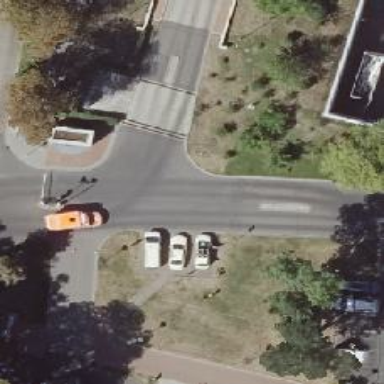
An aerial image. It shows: Taxi stand.